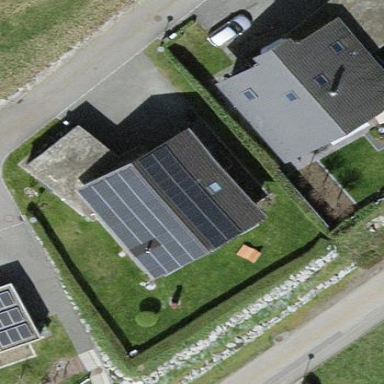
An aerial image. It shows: Solar photovoltaic panel generator.